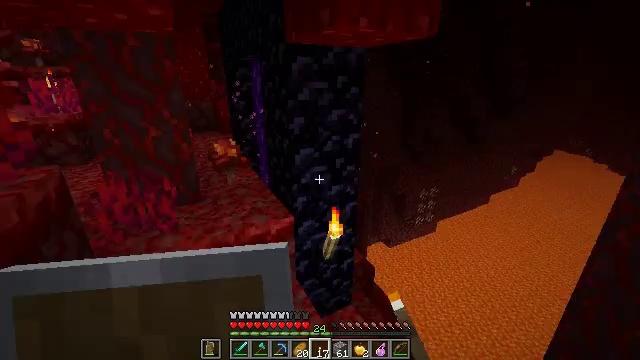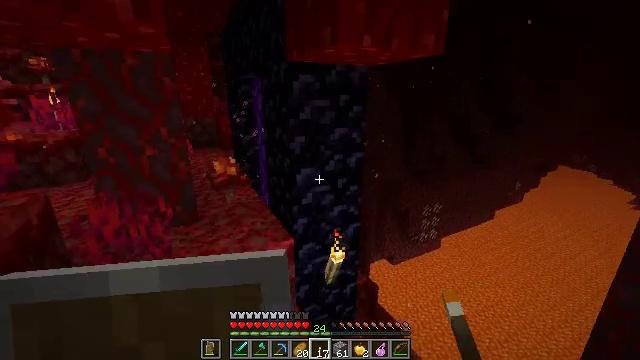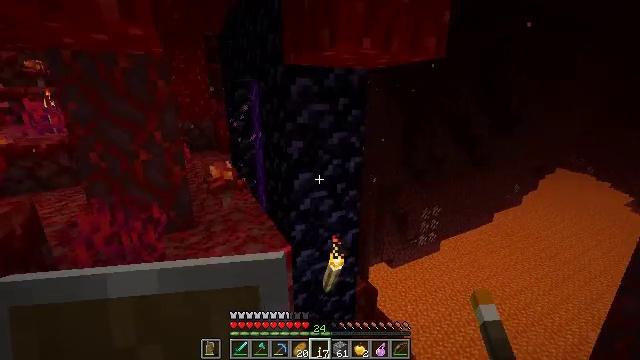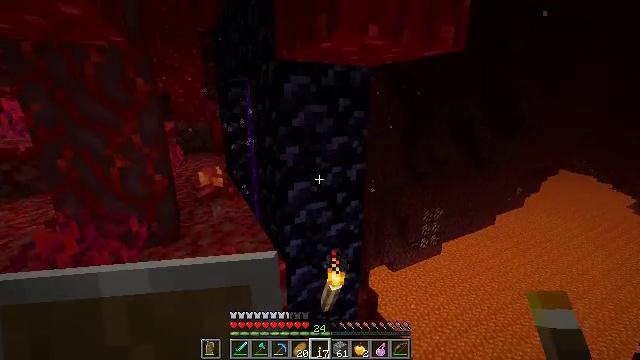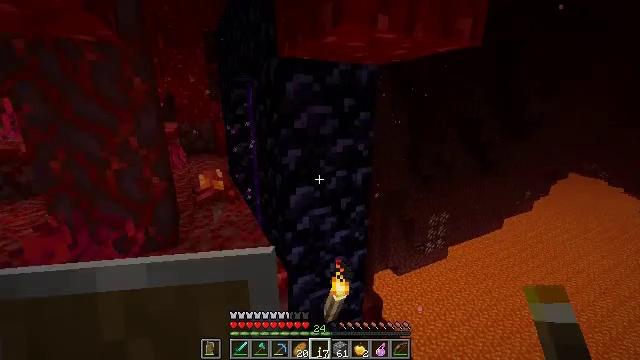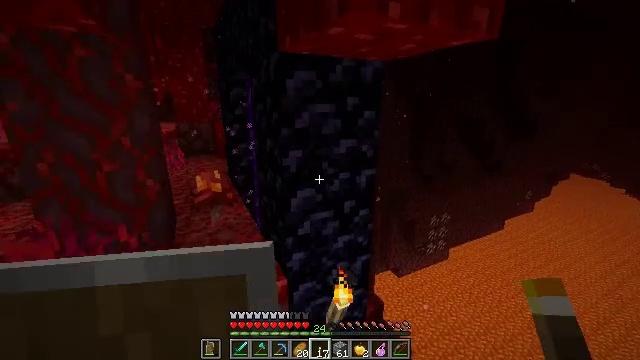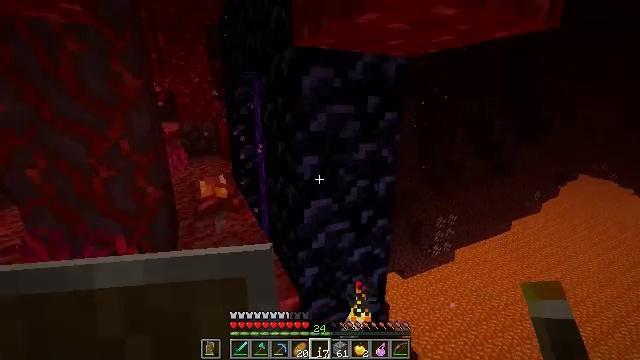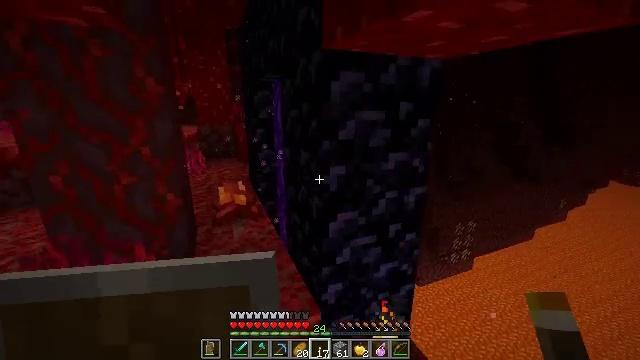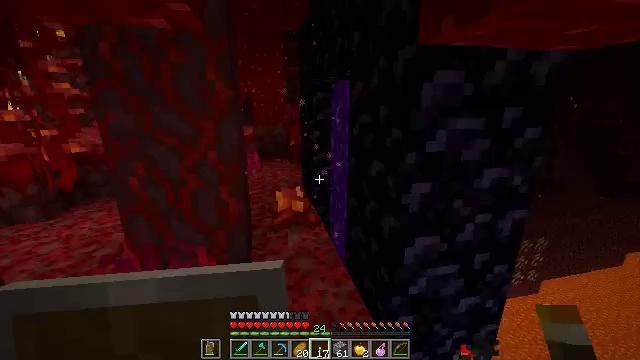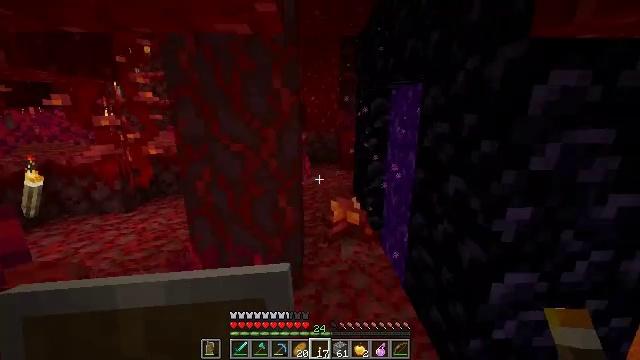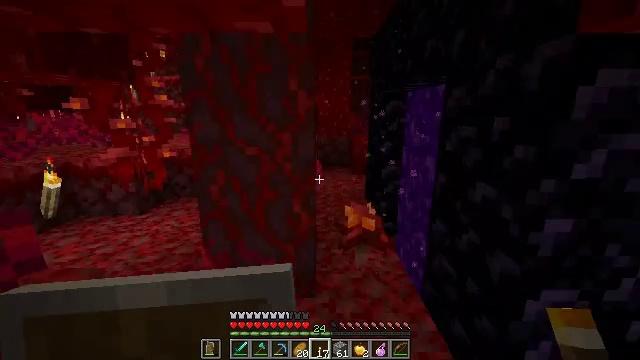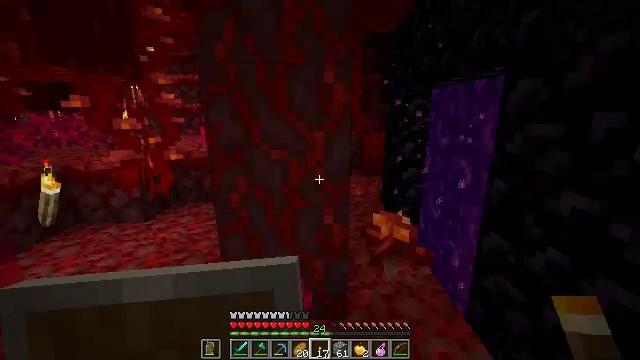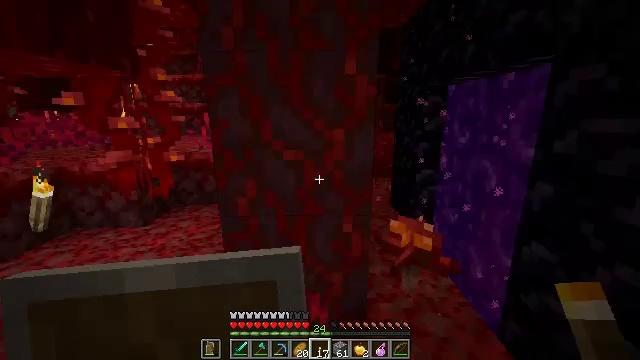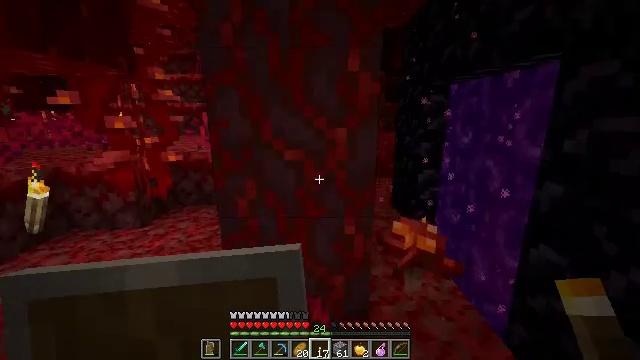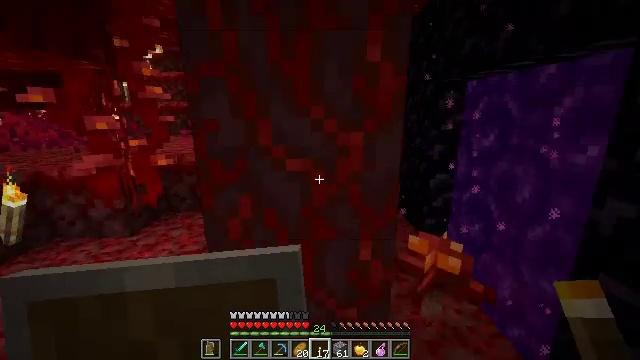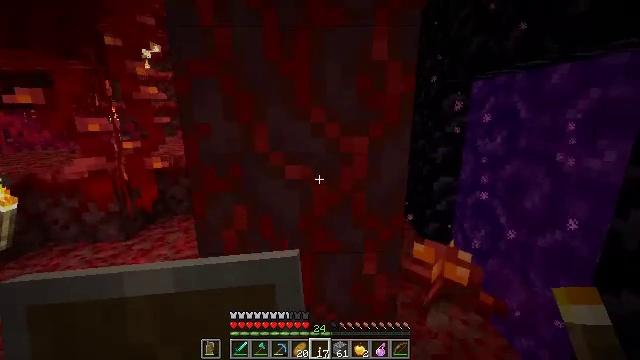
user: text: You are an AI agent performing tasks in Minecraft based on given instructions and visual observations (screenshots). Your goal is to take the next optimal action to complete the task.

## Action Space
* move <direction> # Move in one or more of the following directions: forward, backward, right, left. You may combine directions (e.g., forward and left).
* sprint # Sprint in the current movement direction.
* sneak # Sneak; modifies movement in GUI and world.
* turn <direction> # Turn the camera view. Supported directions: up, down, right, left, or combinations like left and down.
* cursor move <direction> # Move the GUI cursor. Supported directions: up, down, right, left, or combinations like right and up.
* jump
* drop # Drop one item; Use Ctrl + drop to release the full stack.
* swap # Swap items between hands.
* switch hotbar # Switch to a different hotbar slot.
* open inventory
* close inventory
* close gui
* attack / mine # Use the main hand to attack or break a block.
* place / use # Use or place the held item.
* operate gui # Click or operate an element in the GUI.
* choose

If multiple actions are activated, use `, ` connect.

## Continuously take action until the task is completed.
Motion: motion action
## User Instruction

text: Collect crimson fungus as a resource.
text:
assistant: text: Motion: move forward, turn up
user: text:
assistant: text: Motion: move forward
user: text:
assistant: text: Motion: move forward
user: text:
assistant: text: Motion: move forward, turn left
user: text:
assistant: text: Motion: move forward and move left
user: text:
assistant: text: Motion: move forward and move left
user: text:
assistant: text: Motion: move forward and move left, turn left
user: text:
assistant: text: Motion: move forward and move left, turn left
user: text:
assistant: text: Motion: move forward and move left, turn left and up
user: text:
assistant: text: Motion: move forward and move left, turn left
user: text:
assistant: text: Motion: move forward and move left
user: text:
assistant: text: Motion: move forward
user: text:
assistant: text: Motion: move forward
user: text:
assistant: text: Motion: move forward
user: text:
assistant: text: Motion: move forward
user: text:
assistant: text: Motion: turn right
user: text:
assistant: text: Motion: turn right and down
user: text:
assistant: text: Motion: turn right and down
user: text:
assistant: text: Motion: no_op
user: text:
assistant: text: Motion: turn down
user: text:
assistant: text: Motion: turn down
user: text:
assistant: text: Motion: turn down
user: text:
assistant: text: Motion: turn down
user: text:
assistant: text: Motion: turn right and down
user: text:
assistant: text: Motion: move right, turn right and down
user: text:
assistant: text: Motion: move right
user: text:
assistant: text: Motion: move right, attack / mine
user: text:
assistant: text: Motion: turn left, attack / mine
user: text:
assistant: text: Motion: turn left
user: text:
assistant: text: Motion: turn left